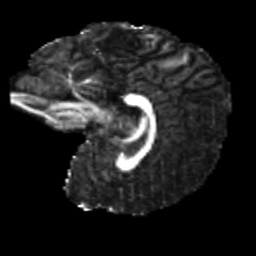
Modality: FA
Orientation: sagittal
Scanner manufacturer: siemens
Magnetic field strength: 3 T
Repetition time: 4 s
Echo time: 0.0594 s